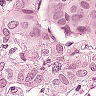
Metastatic tissue present: yes